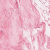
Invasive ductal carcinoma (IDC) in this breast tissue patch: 0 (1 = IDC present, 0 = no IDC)